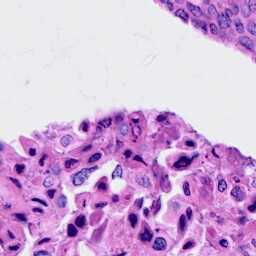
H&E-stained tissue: Cervix